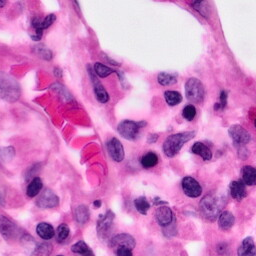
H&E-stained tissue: Pancreatic